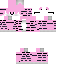
A female human skin with pale skin, wearing brown long hair dressed in a blue hoodie and black pants, featuring a closed mouth.